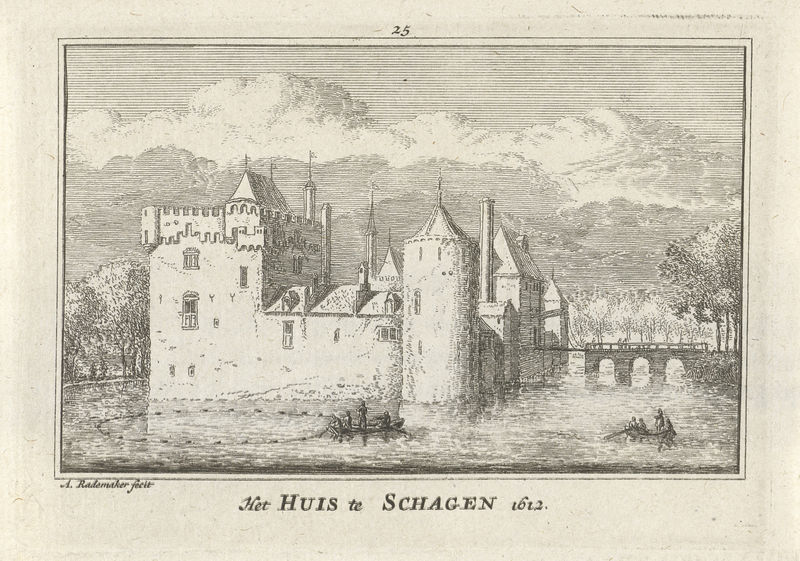
Titel: Huis te Schagen
Künstler: Abraham Rademaker
Standort: Amsterdam
Institution: Rijksmuseum
Schlagwörter: wasser, wolken, bäume, landschaft, menschen, see, boote, church, men, palace, people, white, window, black, old, windows, print, zinnen, burg, smoke, cloud, clouds, man, sky, tree, boat, building, lake, landscape, mountain, mountains, ocean, sea, water, roof, tower, trees, river, castle, army, etching, sketch, boats, door, flag, bridge, letter, flags, zugbrücke, war, pond, fish, dutch, fishing, steeple, humans, wasserburg, row, het, towers, text, moat, canal, fortress, attack, net, türme, fisher, holzstich, scotland, number, paddle, bridhe, ricer, niederlande, siege, attach, huis, schagen, 1612, wassergraben, ziehbrücke, english castle, french castle, castlebridge, antiques